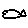
Label: fish